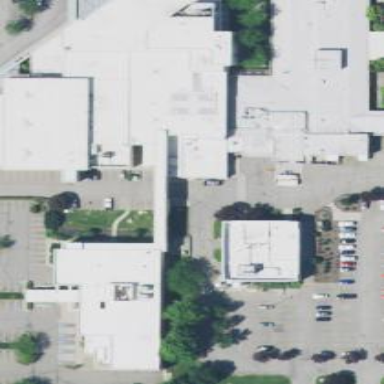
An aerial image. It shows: Healthcare facility identified as hospital.